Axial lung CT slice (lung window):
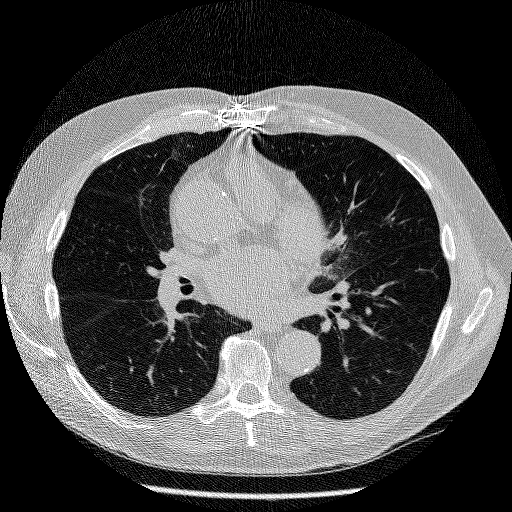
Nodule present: no